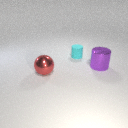
large red metal sphere to the left of small cyan rubber cylinder